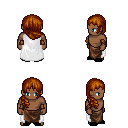
a pixel art fantasy rpg character, male body template, human, dark skin, white cape, robe skirt, brunette right-swept hairstyle, cloth bracers, black slippers, four views (front, back, left, right), 2x2 character sprite sheet, small pixel art, hard edges, no anti-aliasing